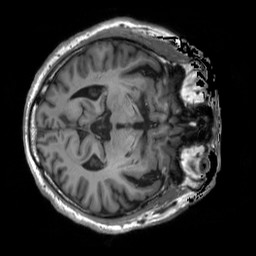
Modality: T1w
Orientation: axial
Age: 72
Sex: male
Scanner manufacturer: siemens
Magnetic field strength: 3 T
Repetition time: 2.5 s
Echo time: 0.00248 s